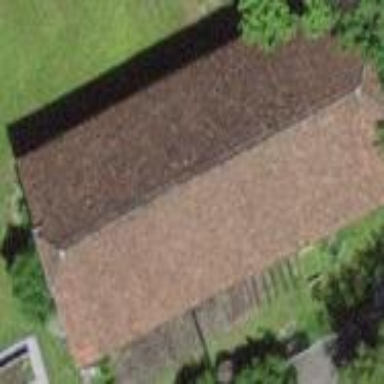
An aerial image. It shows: Barn.